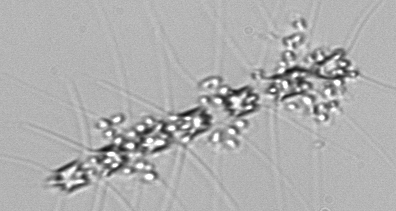
Label: Chaetoceros_didymus_TAG_external_flagellate